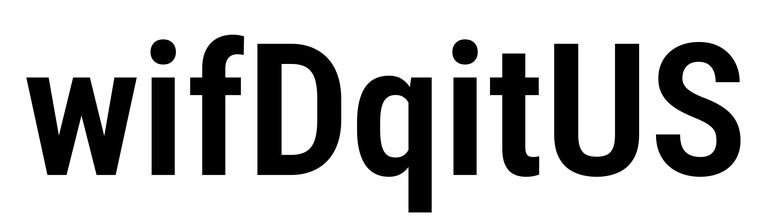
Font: Roboto_Condensed_SemiBold